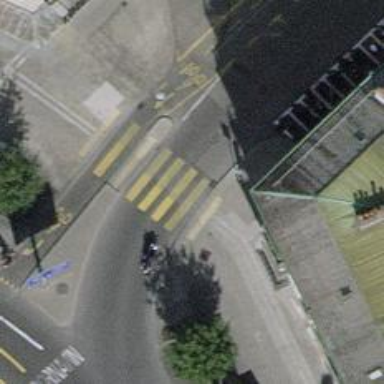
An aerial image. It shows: Uncontrolled crossing on the road.